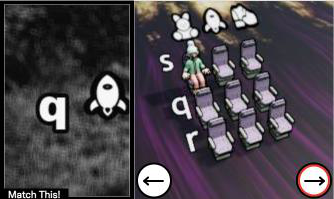
Task: seats
Answer: no